Question: I'm creating two different x,y plots with 'ggplot2'. I want the scale of the y-axis to be the same (e.g. in both plots the distance between 0 and 10 is the same) but the length of each figure/plot to be different (if one plot goes to 20, and the other goes to 50, the the one that goes to 50 should be larger).
'facet_Grid' isn't a great option as I have more than a hundred different plots to make.
Example data:
'''
dat1 <- data.frame(replicate(2,sample(0:20,10,rep=TRUE)))
dat2 <- data.frame(replicate(2,sample(0:60,10,rep=TRUE))
'''
Plot 1: y column data ranges from 0 to 20. x scale is 0 to 100
Plot 2: y column data ranges from 0 to 60. x scale is 0 to 100
Standard plot:
'''
ggplot(data = dat1, aes (x=X1, y= X2)) + xlim(0,100)
ggplot(data = dat2, aes (x=X1, y= X2)) + xlim(0,100)
'''
I get two plots of the same size, but the scale is different between them on the y-axis.
If I put limits on y to force them to be the same:
'''
ggplot(data = dat1, aes (x=X1, y= X2)) + xlim(0,100) + ylim(0,60)
ggplot(data = dat2, aes (x=X1, y= X2)) + xlim(0,100) + ylim(0,60)
'''
The first plot has a ton of wasted space between 20 and 60 that I don't want.
Any ideas of how to keep a consistent scale size in an output image, while having a different axis limit (thus different plot height in this case)? I need them to have the same scale on the printed page, but different heights.
Any ideas? Playing with 'scale_y_continuous', 'coord_equal', etc hasn't really managed to get me anywhere.
Example photoshopped mock-up of what I'm trying to make, but as separate output files. In each figure, 1cm on the y-axis would be the same between the multiple plots:

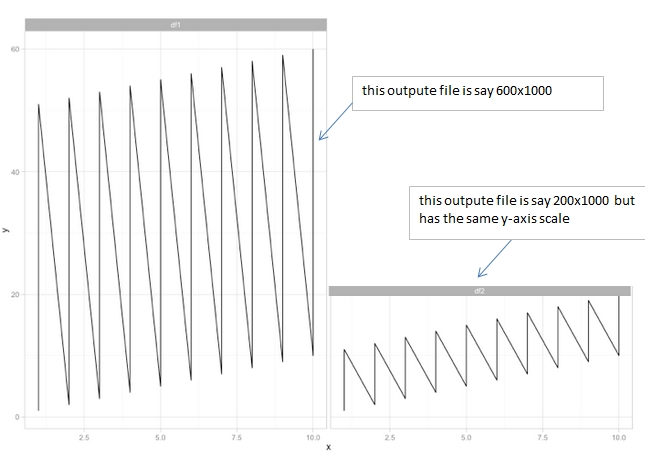
Answer: Looking for something like this perhaps?
## some data
'''
df1 <- data.frame(x= rep(1:10,10), y = 1:100)
'''
## combine and add reference col df
'''
newdf <- rbind(data.frame(df1[1:60,],df="df1"),data.frame(df1[1:20,],df="df2"))
'''
## add a new column of group-wise maximum y value with dplyr
'''
require(dplyr)
newdf <- newdf %>% group_by(df) %>% mutate(ymax = max(y))
'''
### Now we plot both our line data and a scaling boundary with geom_rect()
'''
ggplot(newdf) +
geom_rect(fill=NA,colour="grey",aes(xmin=0,xmax=max(x),ymin=0,ymax=ymax)) +
facet_grid(. ~ df, margins = FALSE) + geom_line(aes(x,y))
'''

## Finally, use a theme to get rid of some elements...
An example a very limited theme object called 'thmEls'.
'''
require(grid)
require(ggplot2)
thmEls <-
theme(
# PARENT ----------------------------------------------
# line = element_blank(),
rect = element_rect(fill="white",colour="gray40", size=0.35, linetype=1),
# text = element_blank(),
# title = NULL,
# axis.title = NULL,
# AXIS -------------------------------------------------
# axis.title.x = element_blank(),
axis.title.y = element_blank(),
# axis.text = element_blank(),
# axis.text.x = element_blank(),
axis.text.y = element_blank(),
# axis.ticks = element_blank(),
# axis.ticks.x = element_blank(),
axis.ticks.y = element_blank(),
# axis.ticks.length = element_blank(),
# axis.ticks.margin = element_blank(),
# axis.line = element_blank(),
# axis.line.x = element_blank(),
# axis.line.y = element_blank(),
# LEGEND ----------------------------------------------
# legend.background = element_blank(),
# legend.key = element_blank(),
# legend.key.size = element_blank(),
# legend.key.width = element_blank(),
# legend.text = element_blank(),
# legend.text.align = element_blank(),
# legend.position = element_blank(),
# legend.direction = element_blank(),
# legend.justification = element_blank(),
# legend.box = element_blank(),
# legend.box.justification = element_blank(),
# PANEL ------------------------------------------------
# ,size=0.3 from panel.background
panel.background = element_blank(),
# panel.border = element_blank(),
panel.margin = unit(c(0.125),"lines"),
# panel.grid = element_blank(),
# panel.grid.major = element_blank(),
# panel.grid.minor = element_blank(),
# panel.grid.major.x = element_blank(),
panel.grid.major.y = element_blank(),
panel.grid.minor.x = element_blank(),
panel.grid.minor.y = element_blank(),
# PLOT ------------------------------------------------
plot.background = element_blank(),
plot.title = element_blank(),
plot.margin = unit(c(0.3,0.3,0.15,0.15),"lines"),
# STRIP -----------------------------------------------
strip.background = element_blank(),
strip.text = element_blank(),
# strip.text.x = element_blank(),
# strip.text.y = element_blank(),
complete = FALSE)
'''
adding this to our plot:
'''
ggplot(newdf) +
geom_rect(fill=NA,colour="grey",aes(xmin=0,xmax=max(x),ymin=0,ymax=ymax)) +
facet_grid(. ~ df, margins = FALSE) + geom_line(aes(x,y)) +
thmEls
'''
gives: